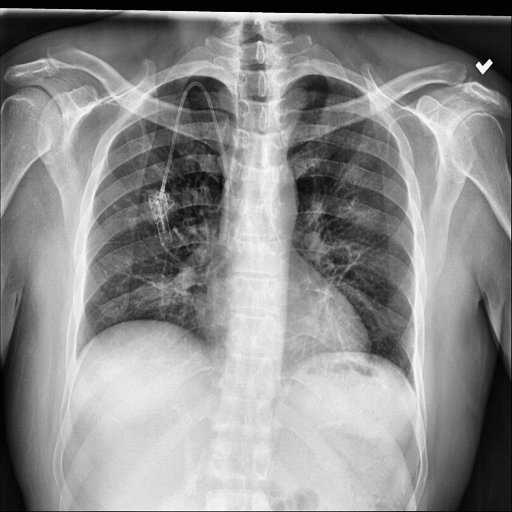
Finding: NORMAL